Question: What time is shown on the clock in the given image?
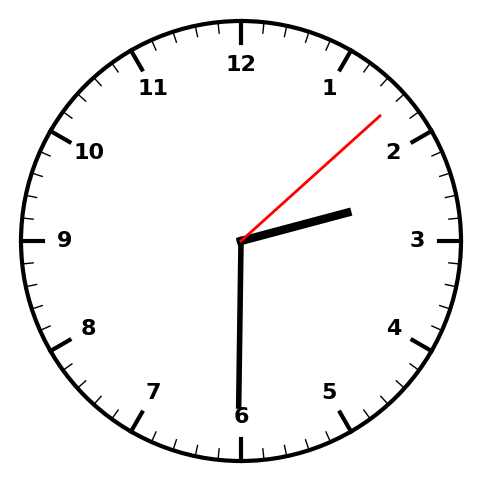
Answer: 02:30:08